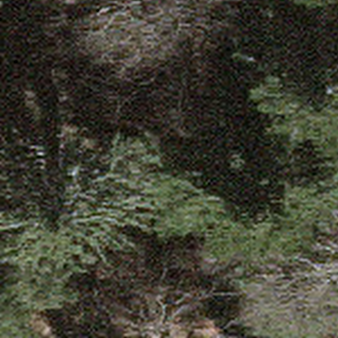
Label: other